Interaction volume radius: 10 \u00c5
Interaction volume height: 15 \u00c5
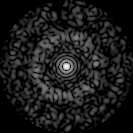
Disorder parameter: 0.8269